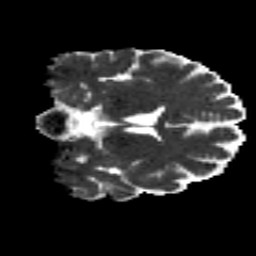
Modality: MD
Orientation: coronal
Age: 26
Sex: male
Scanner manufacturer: siemens
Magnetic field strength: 3 T
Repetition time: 8.8 s
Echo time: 0.085 s